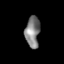
Tissue: skin
Cell type: Epithelial cells
Senescence score: 0.2614
Nuclear area (px): 434
Mean DAPI intensity: 130.23